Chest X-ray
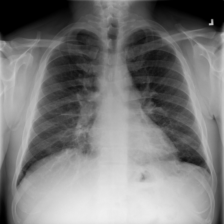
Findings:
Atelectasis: positive
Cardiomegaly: negative
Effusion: negative
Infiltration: negative
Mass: negative
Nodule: negative
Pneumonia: negative
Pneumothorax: negative
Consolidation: negative
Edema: negative
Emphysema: negative
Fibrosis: negative
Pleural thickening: negative
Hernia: negative